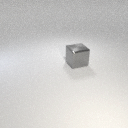
large gray metal cube